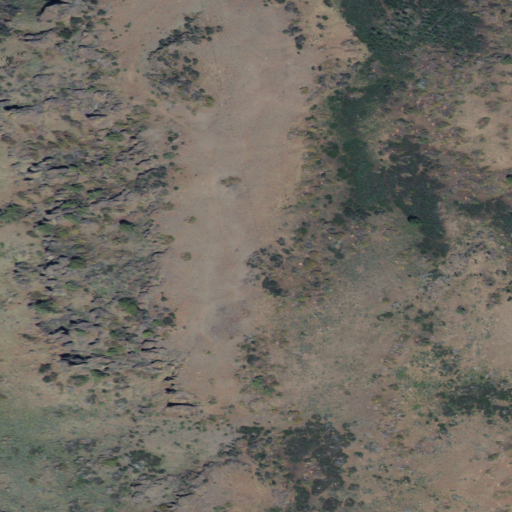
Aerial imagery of ridge(s) in Idaho named Rose Ridge containing shrub, evergreen forest, and grassland